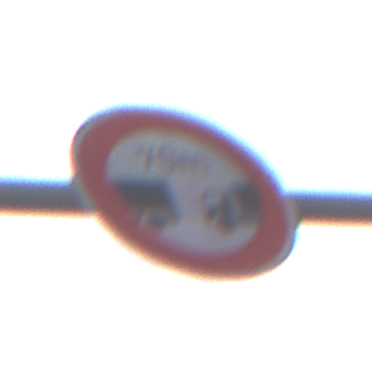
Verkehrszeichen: VerbotUnterschreitenMindestabstand
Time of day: MorningAfternoon
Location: Outdoor (Suburban)
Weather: PartlyCloudy
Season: NotSpecified
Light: Natural